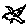
Label: bird